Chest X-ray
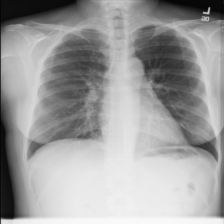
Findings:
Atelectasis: negative
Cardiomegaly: negative
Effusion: negative
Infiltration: negative
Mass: negative
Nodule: negative
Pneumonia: negative
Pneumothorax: negative
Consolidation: negative
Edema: negative
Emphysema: negative
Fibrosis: negative
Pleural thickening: negative
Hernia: negative